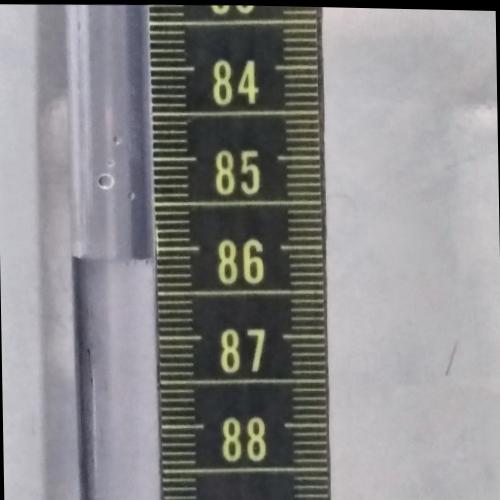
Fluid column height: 86.1 cm